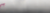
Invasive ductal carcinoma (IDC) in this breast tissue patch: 0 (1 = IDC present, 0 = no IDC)